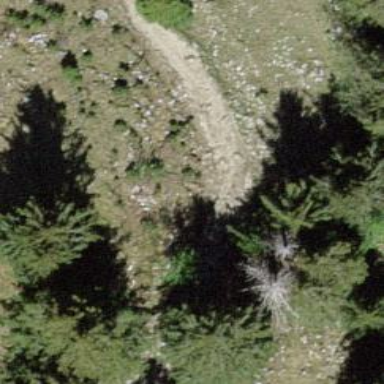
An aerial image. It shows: Path.